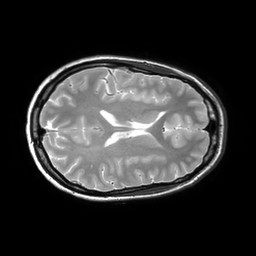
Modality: T2w
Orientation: axial
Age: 24
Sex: female
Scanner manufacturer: philips
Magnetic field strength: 3 T
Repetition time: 3 s
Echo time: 0.08 s